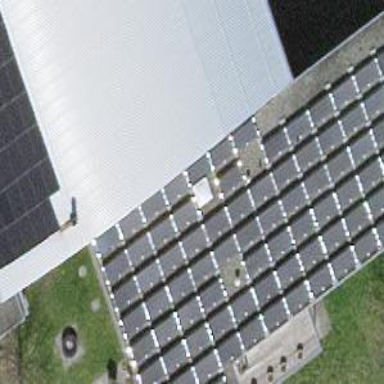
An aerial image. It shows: Solar power generator with photovoltaic panels.